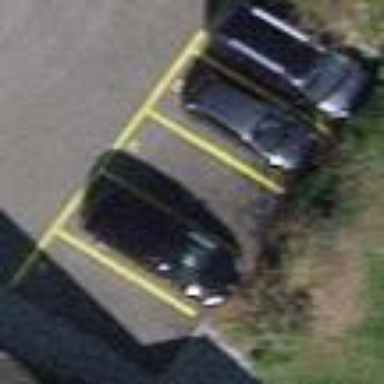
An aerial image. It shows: Parking available on the street side.